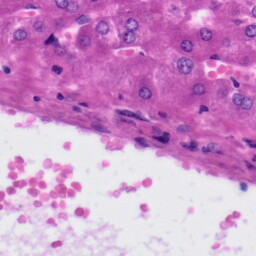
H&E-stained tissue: Liver